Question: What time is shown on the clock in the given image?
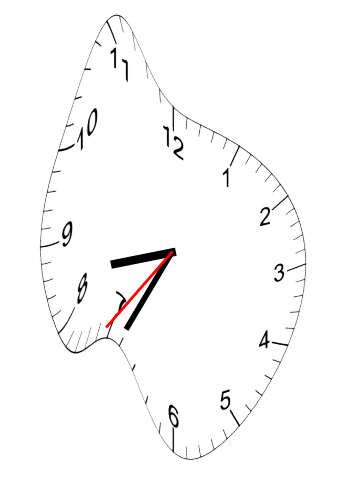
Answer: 08:34:36